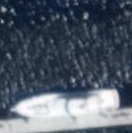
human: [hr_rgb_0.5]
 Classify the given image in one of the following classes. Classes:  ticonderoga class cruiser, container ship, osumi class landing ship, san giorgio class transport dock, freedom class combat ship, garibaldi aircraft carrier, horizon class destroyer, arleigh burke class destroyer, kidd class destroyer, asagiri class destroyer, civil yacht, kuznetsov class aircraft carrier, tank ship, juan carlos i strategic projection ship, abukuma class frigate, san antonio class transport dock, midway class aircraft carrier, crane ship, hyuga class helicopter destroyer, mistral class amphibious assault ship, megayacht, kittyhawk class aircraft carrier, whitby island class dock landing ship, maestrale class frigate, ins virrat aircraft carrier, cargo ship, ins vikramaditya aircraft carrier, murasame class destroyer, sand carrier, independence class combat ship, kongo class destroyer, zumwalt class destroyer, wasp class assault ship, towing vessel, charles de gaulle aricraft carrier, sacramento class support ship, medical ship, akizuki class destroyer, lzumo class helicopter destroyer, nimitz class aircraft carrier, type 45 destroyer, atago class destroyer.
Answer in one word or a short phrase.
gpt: Civil yacht